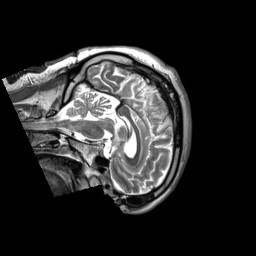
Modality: T2w
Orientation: sagittal
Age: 59
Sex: male
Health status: ill
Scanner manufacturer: siemens
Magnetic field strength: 3 T
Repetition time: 2.8 s
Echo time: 0.326 s